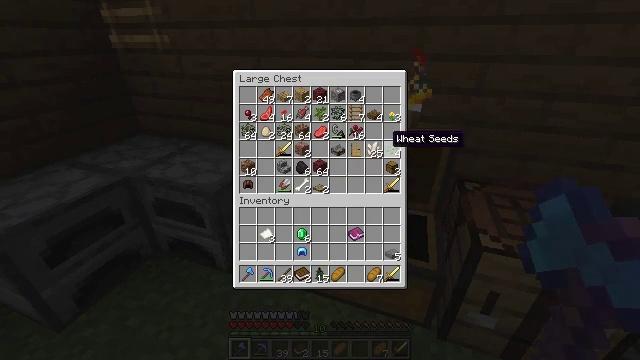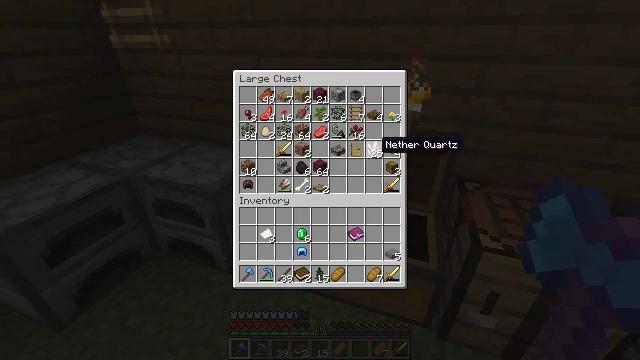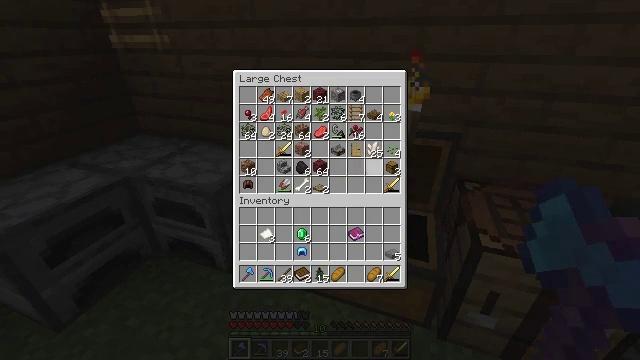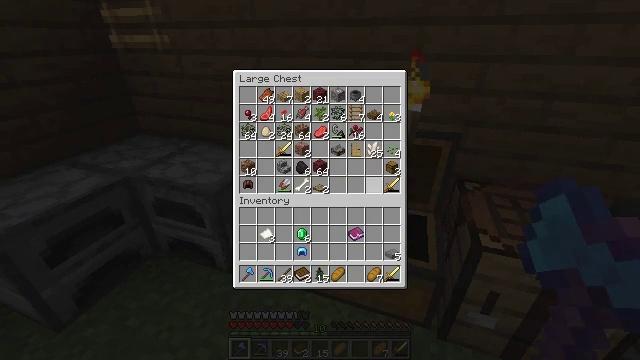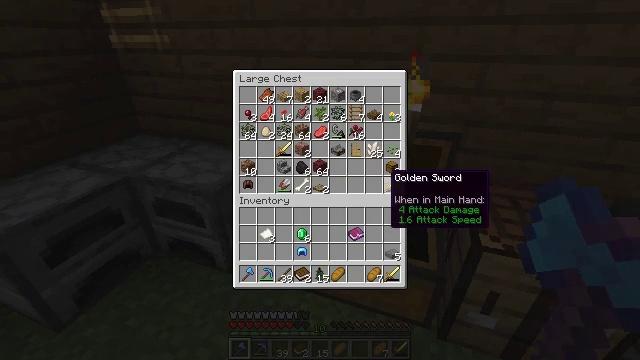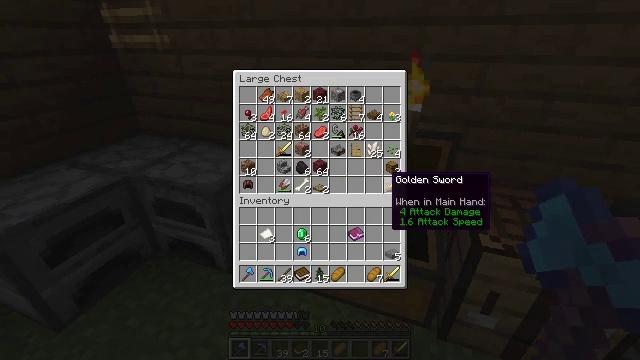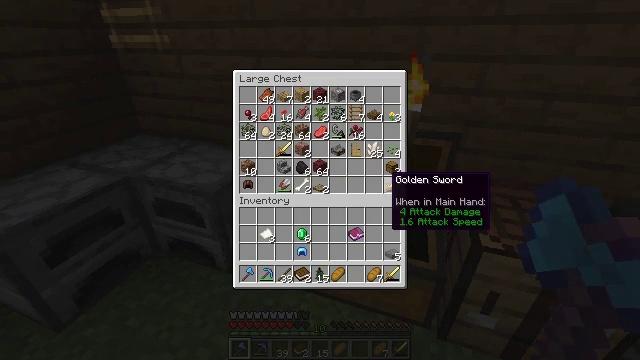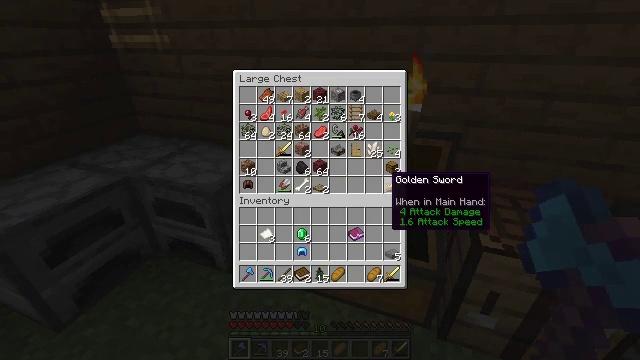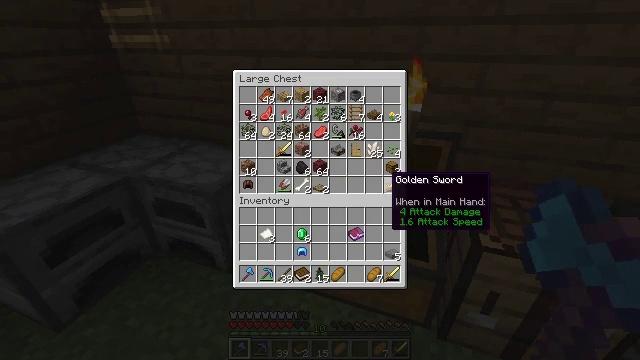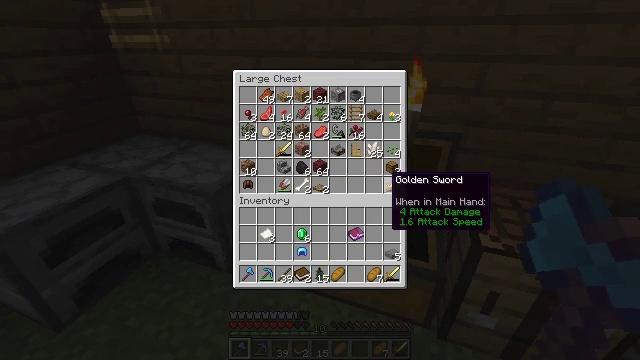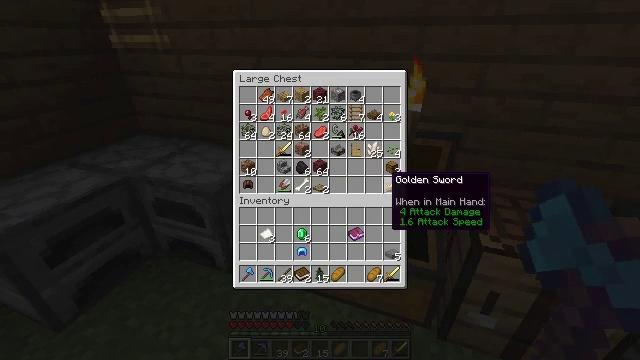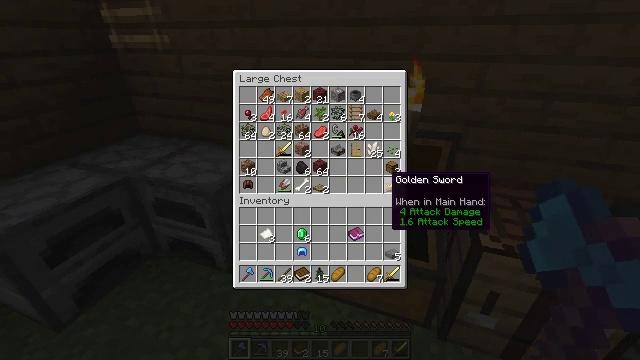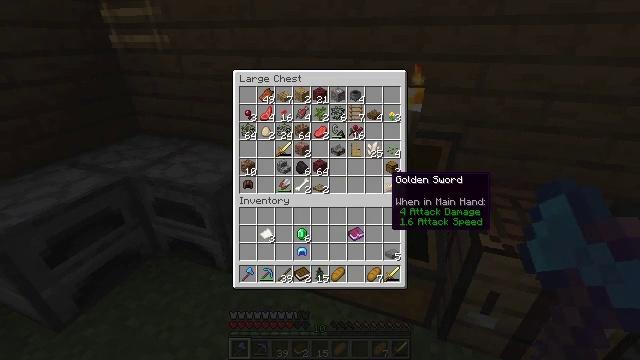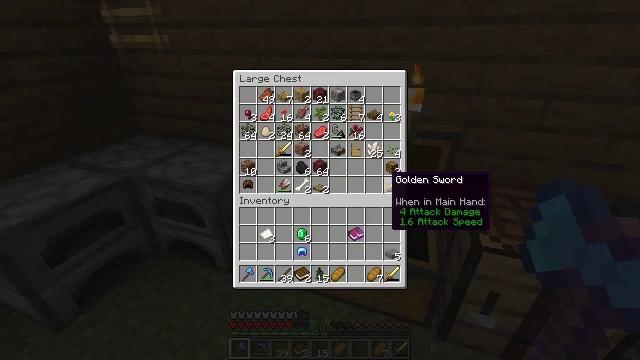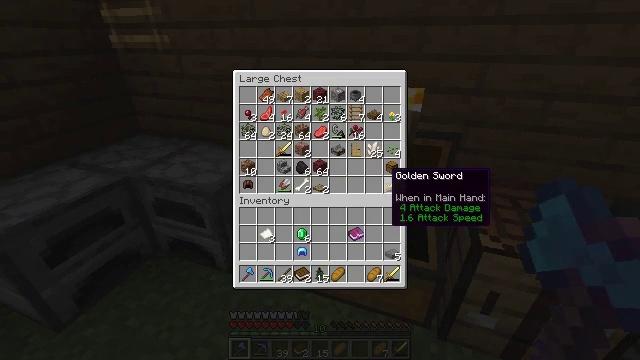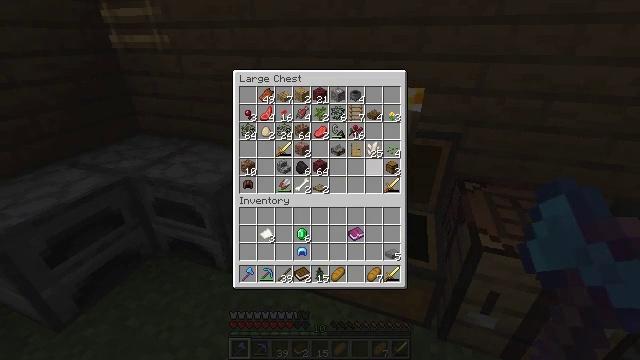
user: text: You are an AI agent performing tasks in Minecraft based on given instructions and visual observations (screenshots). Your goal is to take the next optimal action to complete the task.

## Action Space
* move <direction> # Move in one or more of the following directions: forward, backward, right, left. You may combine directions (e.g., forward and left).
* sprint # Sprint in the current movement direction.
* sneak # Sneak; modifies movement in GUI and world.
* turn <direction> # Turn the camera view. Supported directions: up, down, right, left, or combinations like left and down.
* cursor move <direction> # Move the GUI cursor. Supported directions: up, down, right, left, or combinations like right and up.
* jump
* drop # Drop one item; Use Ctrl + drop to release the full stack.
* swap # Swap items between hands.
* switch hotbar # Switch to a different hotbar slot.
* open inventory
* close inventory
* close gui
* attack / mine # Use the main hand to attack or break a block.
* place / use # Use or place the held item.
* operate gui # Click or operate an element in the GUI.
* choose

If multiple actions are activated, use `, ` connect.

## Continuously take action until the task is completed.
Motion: motion action
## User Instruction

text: Make a bow at the crafting table.
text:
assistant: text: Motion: cursor move left
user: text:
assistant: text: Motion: cursor move down
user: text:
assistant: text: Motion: cursor move down
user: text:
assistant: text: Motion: cursor move right and down
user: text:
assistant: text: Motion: no_op
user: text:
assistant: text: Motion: no_op
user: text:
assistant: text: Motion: no_op
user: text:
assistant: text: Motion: no_op
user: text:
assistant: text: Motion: no_op
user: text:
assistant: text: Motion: no_op
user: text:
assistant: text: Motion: no_op
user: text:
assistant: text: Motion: no_op
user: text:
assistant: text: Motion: no_op
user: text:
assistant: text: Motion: no_op
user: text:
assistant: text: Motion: cursor move up
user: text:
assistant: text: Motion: cursor move up
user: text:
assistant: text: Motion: no_op
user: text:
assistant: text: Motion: sneak
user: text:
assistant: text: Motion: sneak, cursor move right
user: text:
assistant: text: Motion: sneak, cursor move right and down
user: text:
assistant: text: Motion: sneak, cursor move down
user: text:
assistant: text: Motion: sneak, cursor move down
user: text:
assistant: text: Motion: sneak, cursor move left
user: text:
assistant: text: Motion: sneak
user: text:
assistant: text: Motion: sneak
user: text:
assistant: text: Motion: sneak
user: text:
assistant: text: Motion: sneak
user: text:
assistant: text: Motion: sneak
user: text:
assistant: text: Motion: close inventory
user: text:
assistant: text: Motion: turn right, close inventory